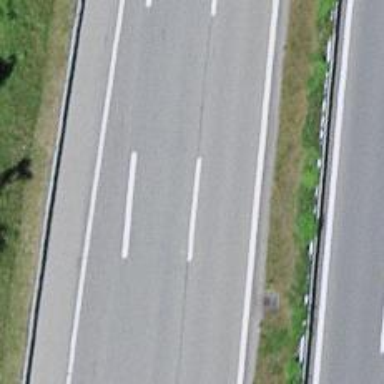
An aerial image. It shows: Motorway junction.